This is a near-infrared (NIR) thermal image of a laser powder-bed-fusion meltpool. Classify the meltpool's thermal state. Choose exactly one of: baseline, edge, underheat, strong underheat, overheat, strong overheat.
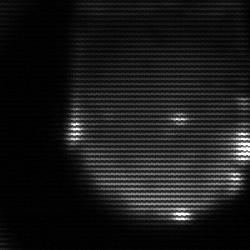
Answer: edge